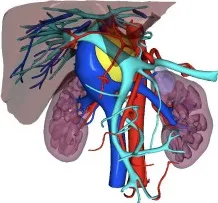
The three-dimensional printing for the tumor. Front view.
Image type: radiology (ct)